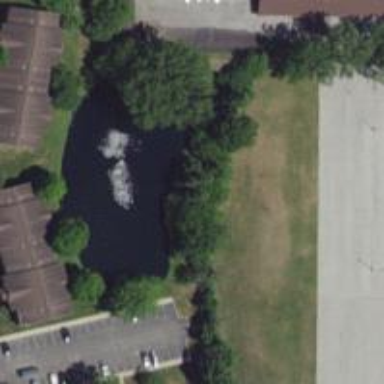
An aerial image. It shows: Serene pond surrounded by nature.